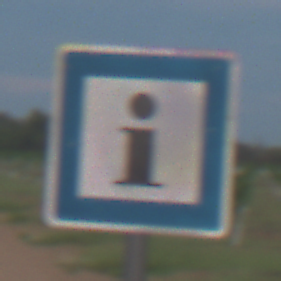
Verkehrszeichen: Informationsstelle
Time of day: SunriseSunset
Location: Outdoor (Nature)
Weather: PartlyCloudy
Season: NotSpecified
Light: Natural